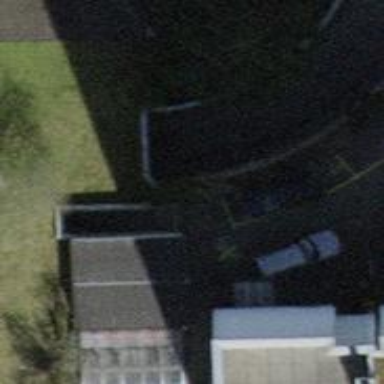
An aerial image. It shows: Parking entrance.